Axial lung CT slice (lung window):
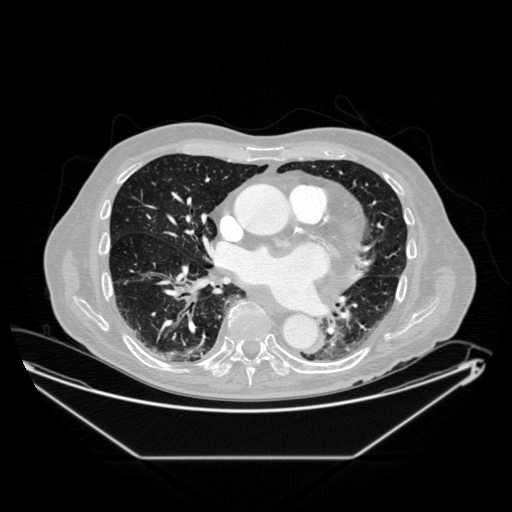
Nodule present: no